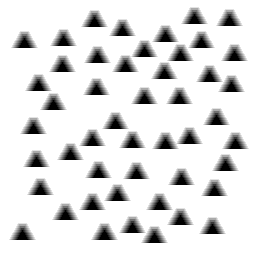
Squares: 0
Triangles: 48
Stars: 0
Total shapes: 48